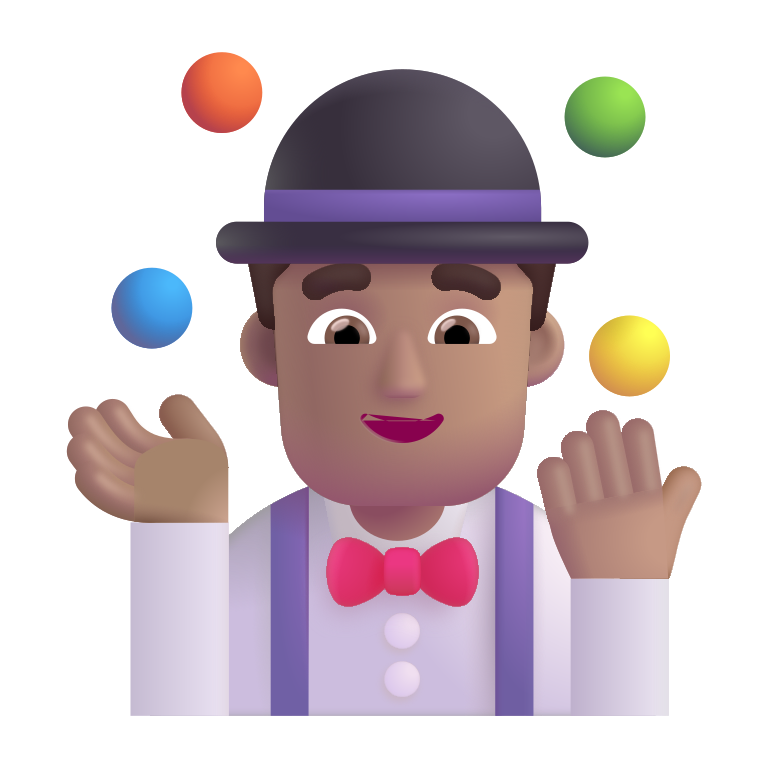
man juggling color